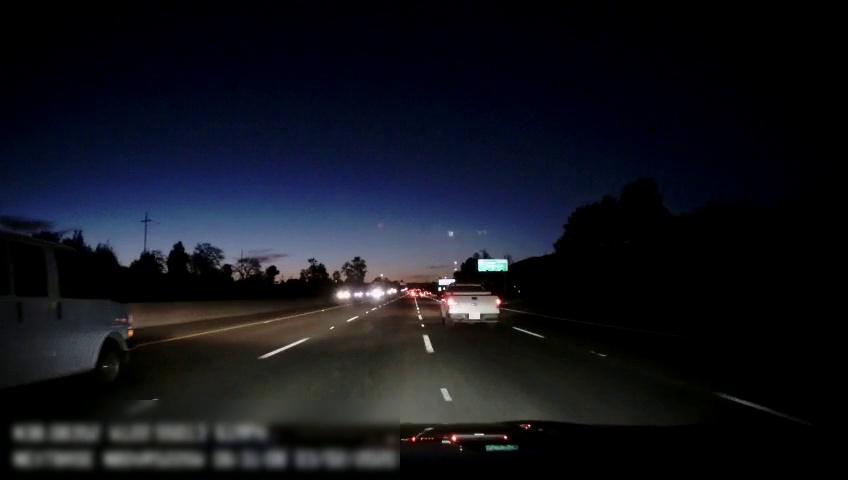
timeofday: Night
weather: Other
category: Drivable Space
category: Vehicles | Truck
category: Vehicles | Van
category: Vehicles | Car
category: Lanes | Alternate Lane
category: Lanes | Alternate Lane
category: Lanes | Alternate Lane
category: Lanes | Alternate Lane
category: Lanes | Alternate Lane
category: Traffic | Signs
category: Traffic | Signs